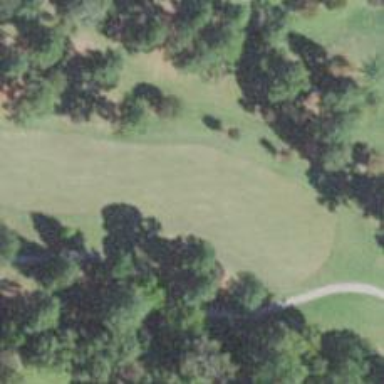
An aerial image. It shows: View of golf hole.